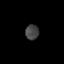
Tissue: lung
Cell type: T cells
Senescence score: 0.2353
Nuclear area (px): 200
Mean DAPI intensity: 67.655